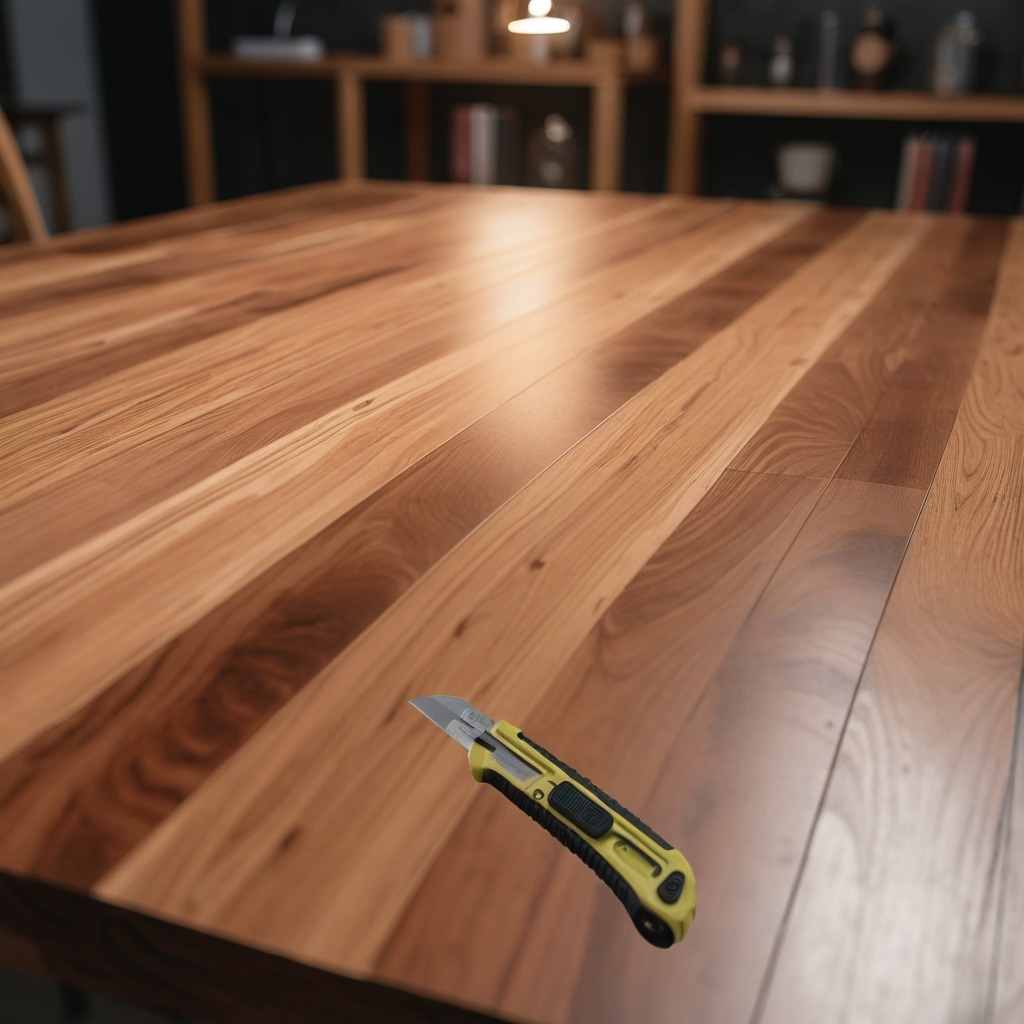
A utility knife is lying on a wooden table in a carpentry studio.